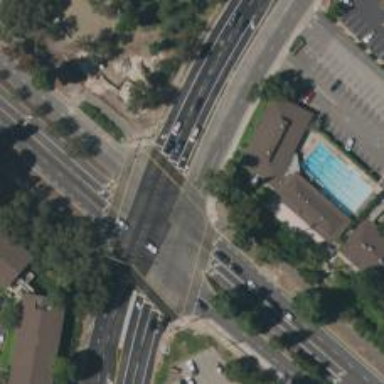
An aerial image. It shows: Marked crossing on the road.